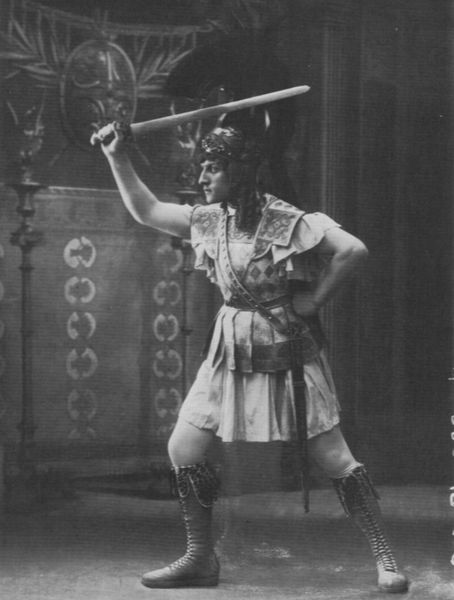
Titel: Lucien Guitry (1860-1925), Schauspieler, Vater von Sacha Guitry
Künstler: Atelier Nadar
Institution: unbekannt
Schlagwörter: dunkel, kampf, kämpfer, mann, schatten, weiß, bewegung, frau, grau, hell, kleid, licht, profil, schwarz, szene, gürtel, rock, hemd, arme, falten, mensch, bildnis, portrait, porträt, vorhang, gewand, kostüm, bühne, theater, locken, schärpe, taille, auftritt, knie, scheide, foto, fotografie, photographie, schwarzweiß, schwert, soldat, waffe, helm, stiefel, mythologie, ritter, rüstung, photo, rolle, römer, amazone, krieger, kulisse, schauspieler, ausholen, aufnahme, kandelaber, gladiator, aktion, schrittstellung, zuschlagen, germane, schnürstiefel, starj, szenenfoto